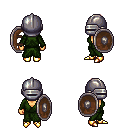
a pixel art fantasy rpg character, female body template, human, tanned skin, green robe, red pants, white blonde short mohawk hairstyle, metal helm, gold boots, shield, four views (front, back, left, right), 2x2 character sprite sheet, small pixel art, hard edges, no anti-aliasing